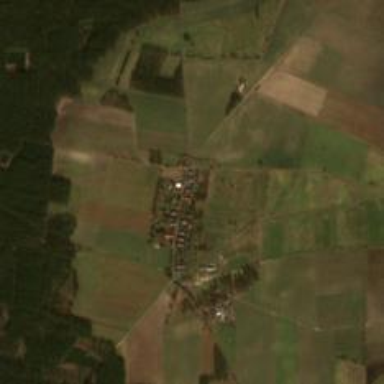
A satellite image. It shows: Village area.